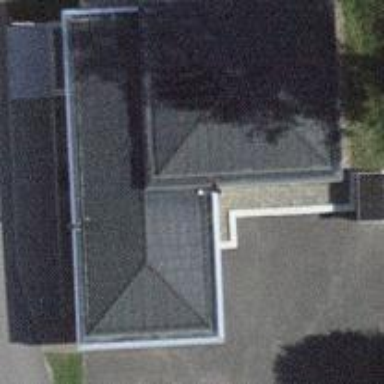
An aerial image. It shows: Kindergarten building.